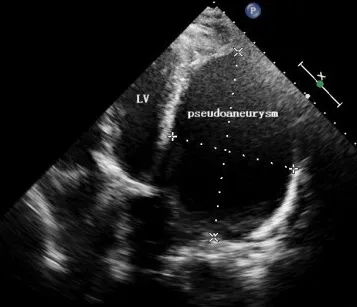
Preoperative echocardiography.
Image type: radiology (ultrasound)